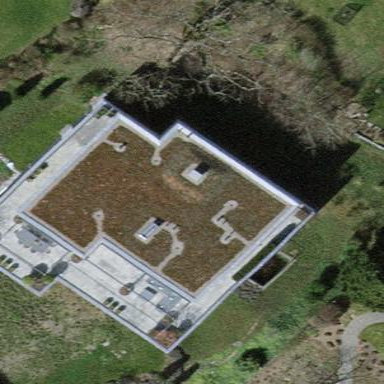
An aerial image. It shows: Building part with flat roof.